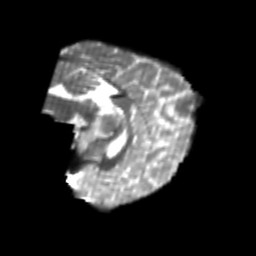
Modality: T2w
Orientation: sagittal
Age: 24
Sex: female
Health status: healthy
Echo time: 0.074 s